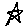
Label: star